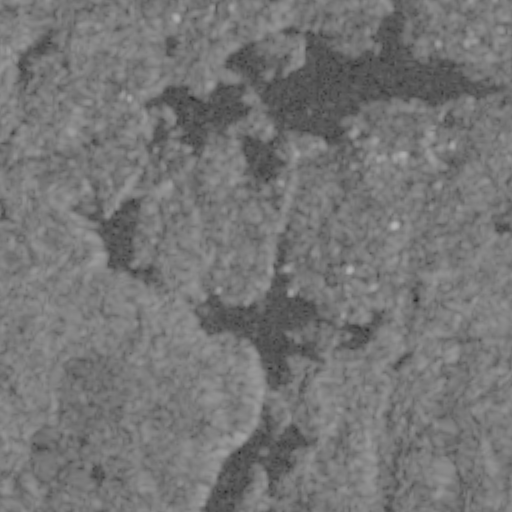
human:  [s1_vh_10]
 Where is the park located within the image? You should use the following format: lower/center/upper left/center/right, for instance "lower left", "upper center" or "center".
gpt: The park is located in the upper right of the image.
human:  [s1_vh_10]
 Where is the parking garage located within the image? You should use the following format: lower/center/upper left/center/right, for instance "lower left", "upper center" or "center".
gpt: The parking garage is located in the upper right of the image.
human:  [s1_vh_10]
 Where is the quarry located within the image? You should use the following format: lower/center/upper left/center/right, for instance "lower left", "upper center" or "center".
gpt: There is no quarry in the image.

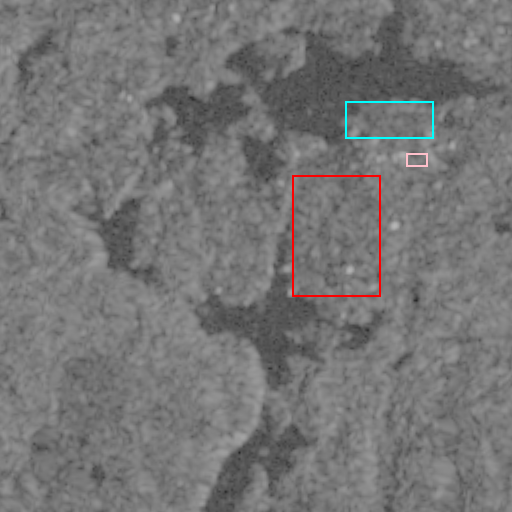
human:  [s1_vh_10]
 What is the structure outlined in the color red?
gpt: The structure outlined in red is a crop field.
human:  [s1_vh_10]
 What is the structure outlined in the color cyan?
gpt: The structure outlined in cyan is a park.
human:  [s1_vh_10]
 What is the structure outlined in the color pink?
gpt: The structure outlined in pink is a parking lot.
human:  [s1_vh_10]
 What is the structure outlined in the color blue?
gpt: There is no blue outline.